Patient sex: M
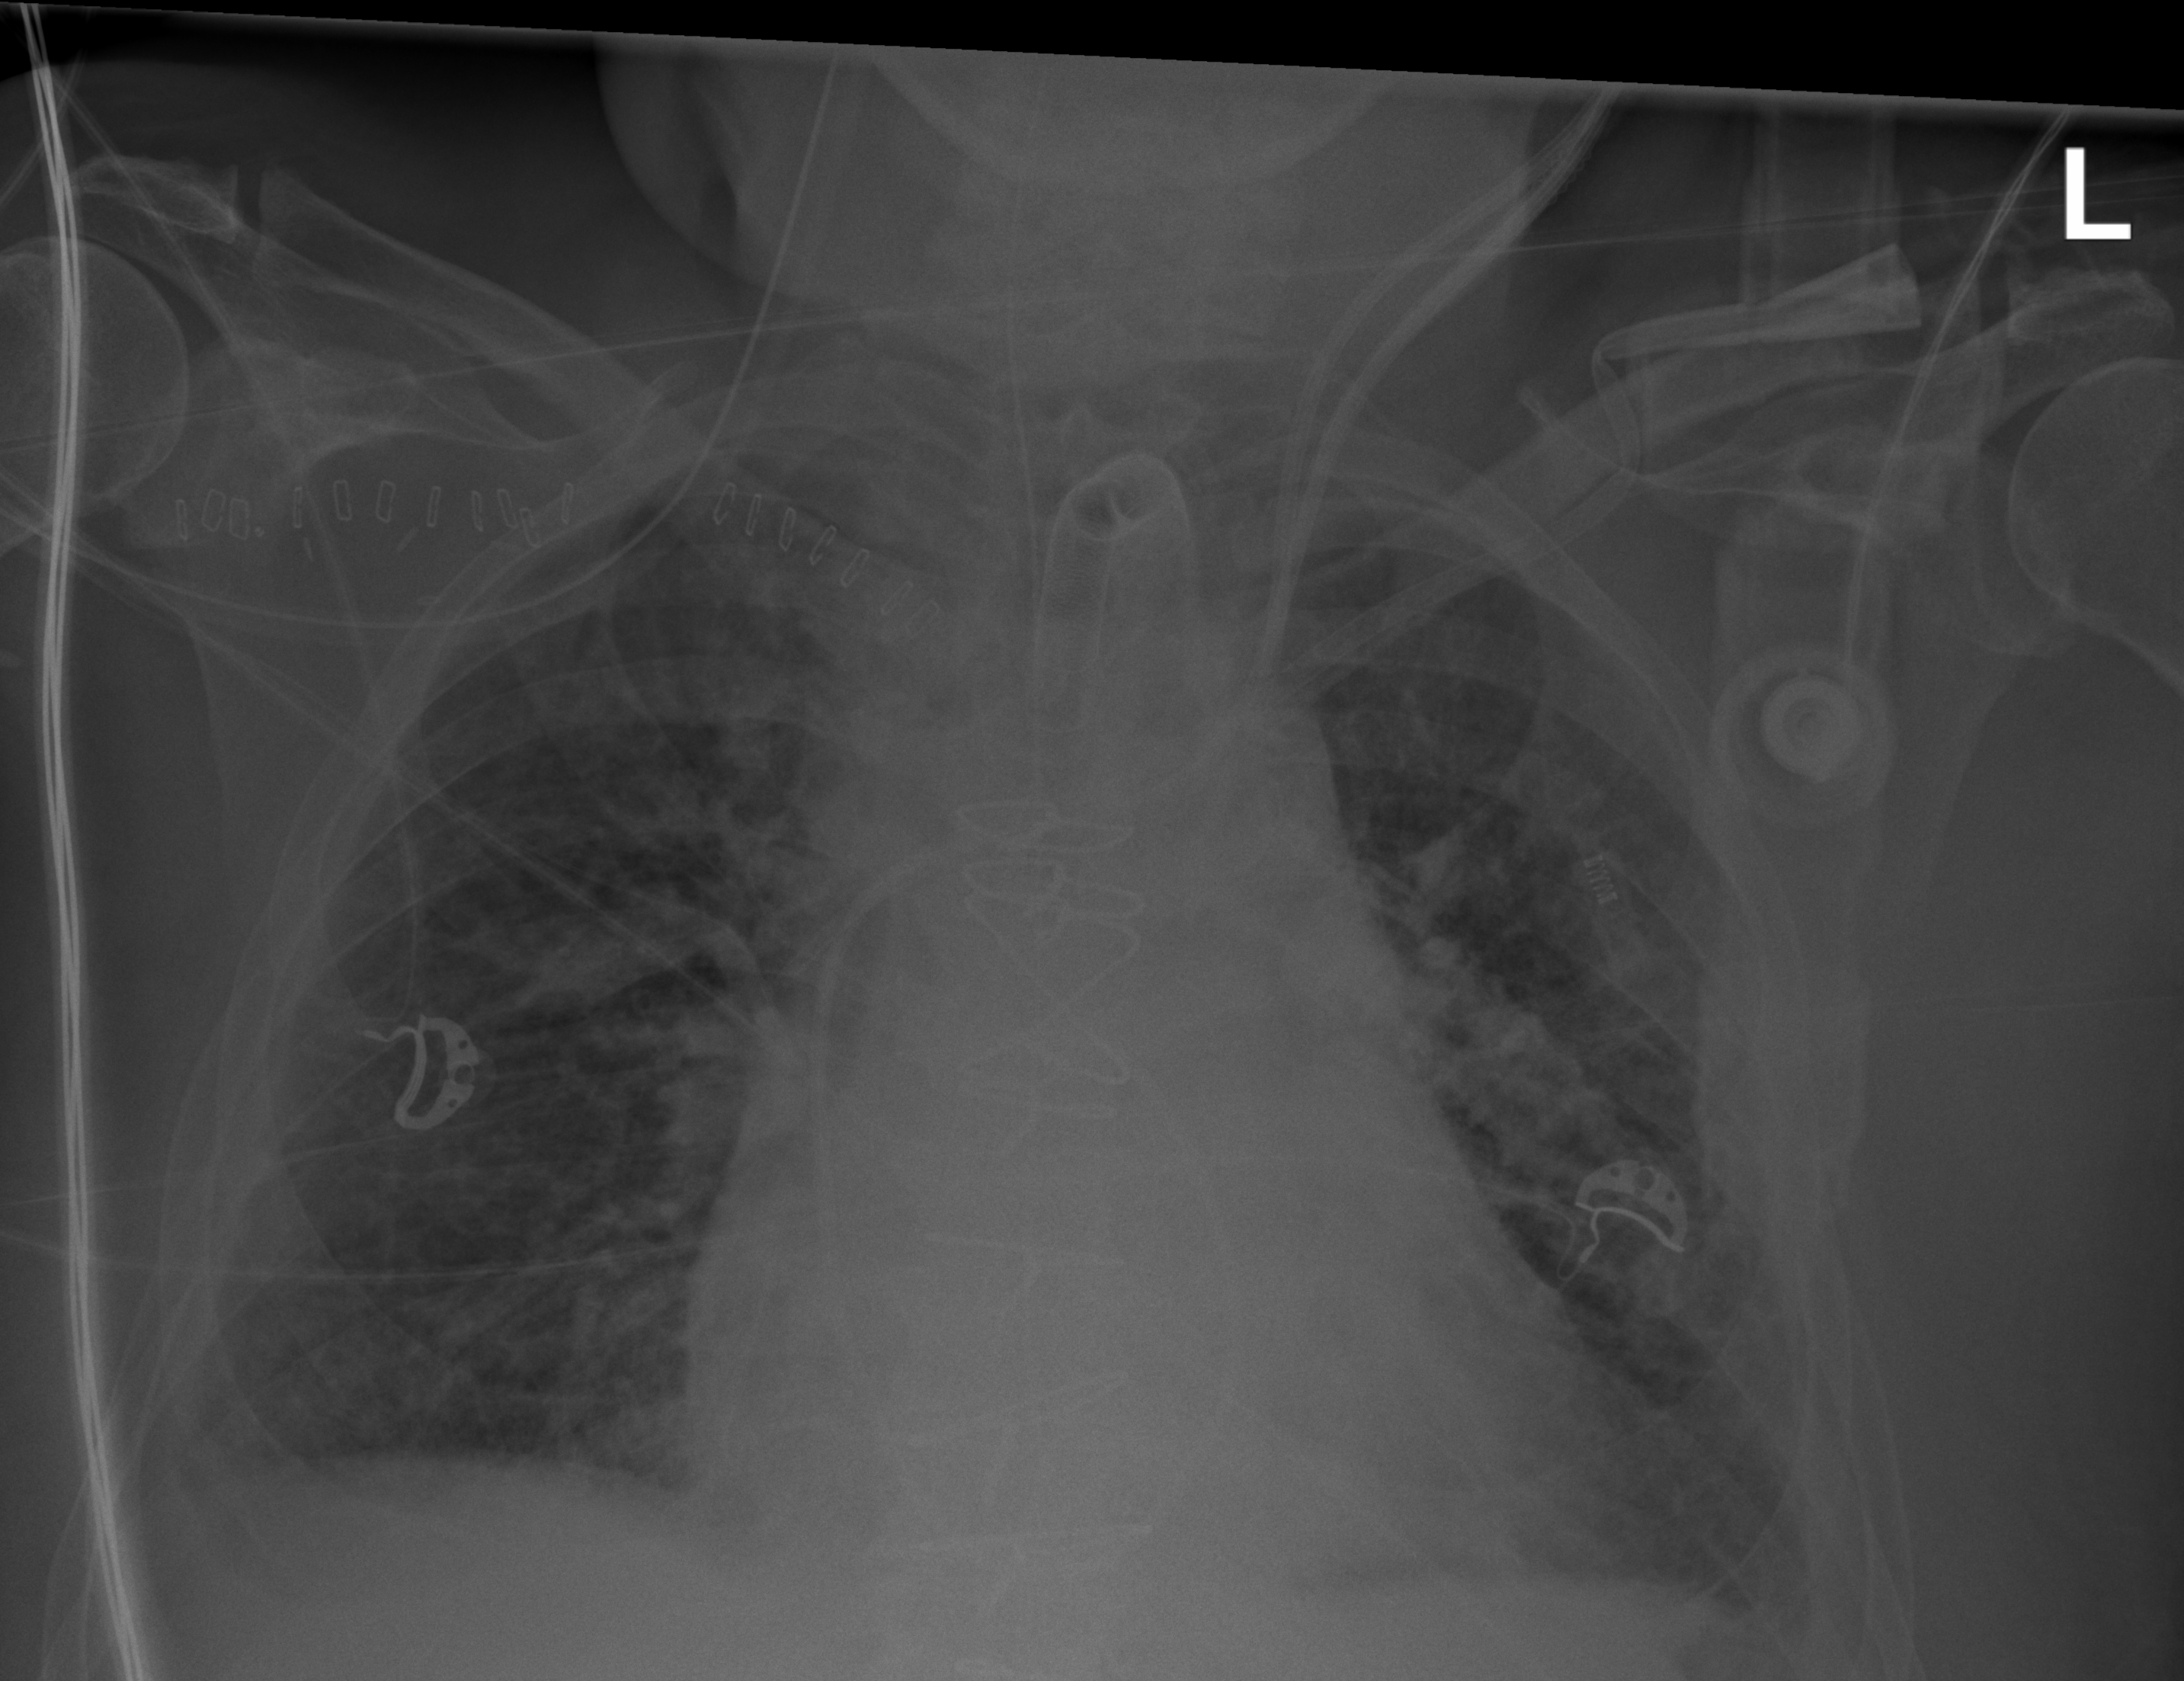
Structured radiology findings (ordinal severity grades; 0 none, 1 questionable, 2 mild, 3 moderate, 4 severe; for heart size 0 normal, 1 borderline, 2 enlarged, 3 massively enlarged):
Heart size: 2
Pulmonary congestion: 3
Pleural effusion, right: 2
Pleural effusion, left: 2
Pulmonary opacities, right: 2
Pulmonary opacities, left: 2
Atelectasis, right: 2
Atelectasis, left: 2